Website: apple
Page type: address-validator
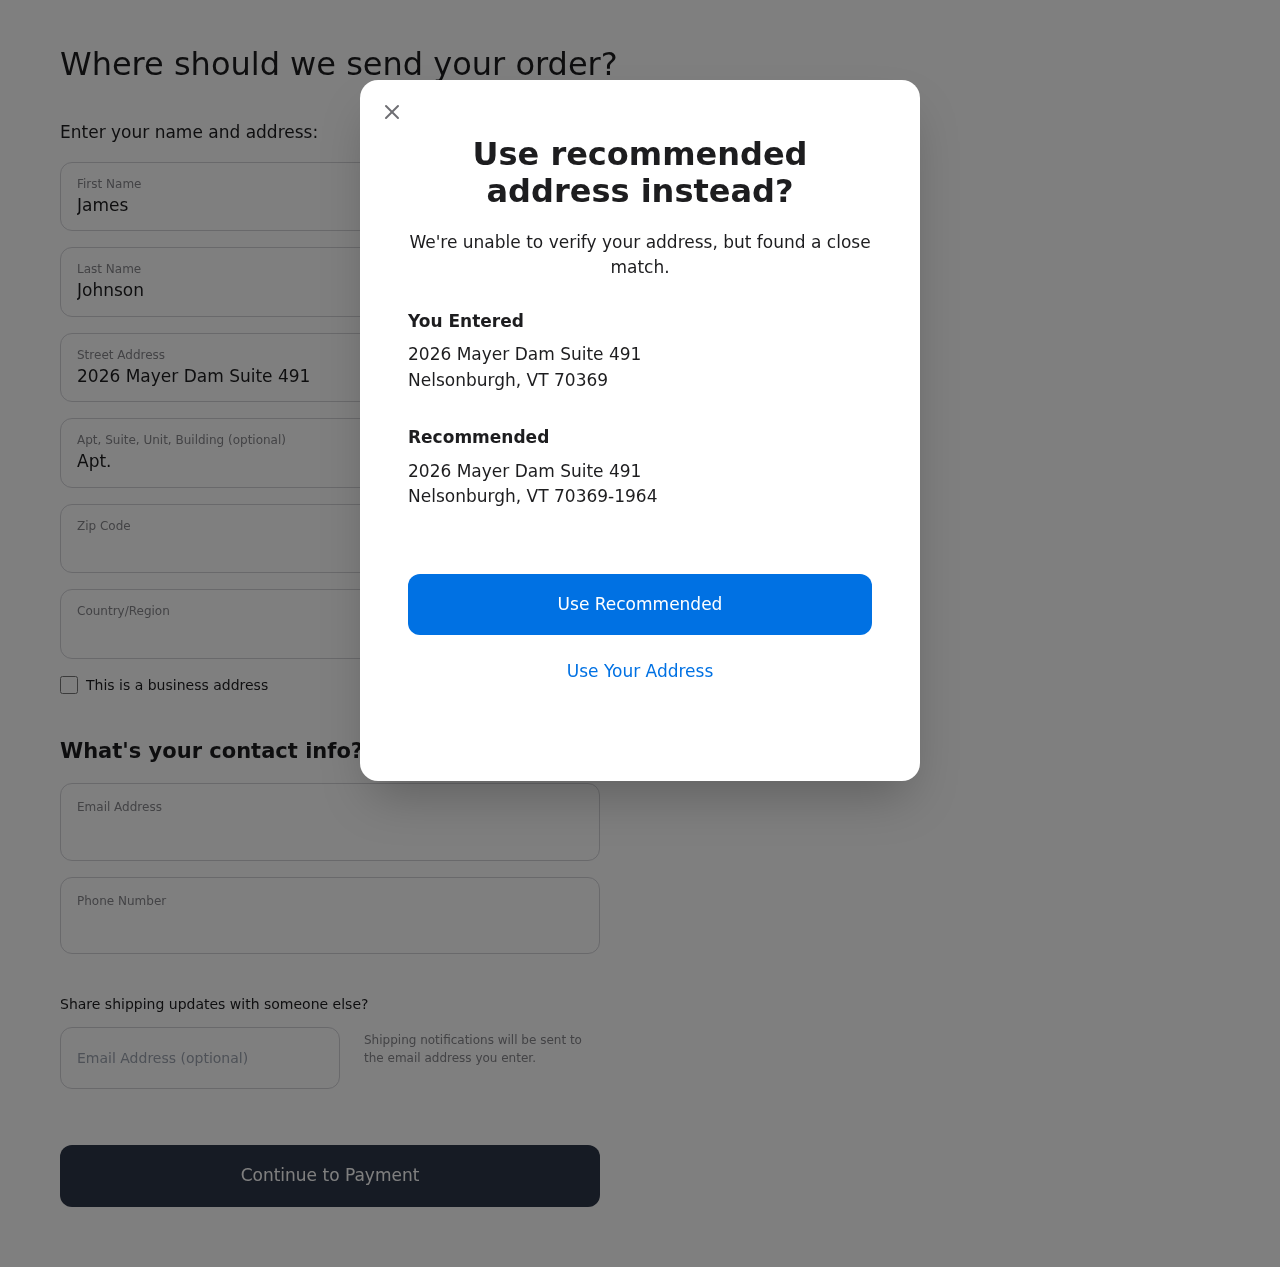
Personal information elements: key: PII_CITY
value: Nelsonburgh
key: PII_COUNTRY
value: United States
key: PII_EMAIL
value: james.johnson@gmail.com
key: PII_FIRSTNAME
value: James
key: PII_GIFT_EMAIL
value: stacey.nichols@yahoo.com
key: PII_LASTNAME
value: Johnson
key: PII_PHONE
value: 5002689470
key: PII_POSTCODE
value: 70369
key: PII_POSTCODE_FULL
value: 70369-1964
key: PII_STATE_ABBR
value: VT
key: PII_STREET
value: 2026 Mayer Dam Suite 491
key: PII_STREET2
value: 2026 Mayer Dam Suite 491
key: PII_STREET2
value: Apt. 155
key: PII_CITY2
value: Nelsonburgh
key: PII_STATE_ABBR2
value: VT